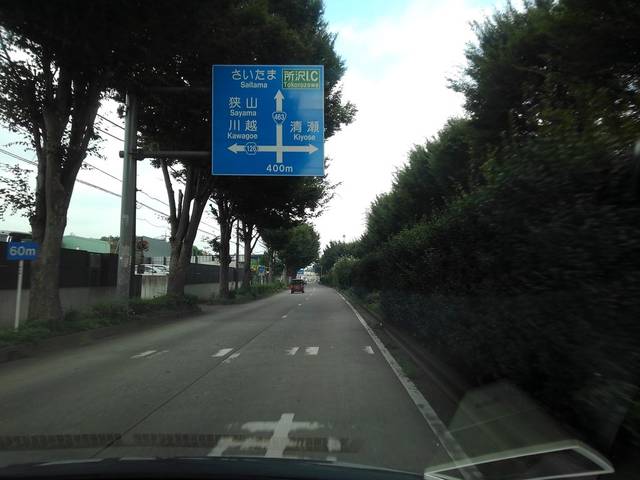
Region: Japan
Coordinates: 35.799, 139.495